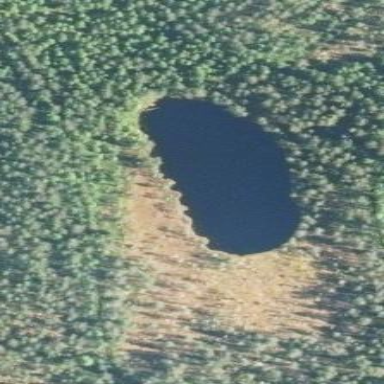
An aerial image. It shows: Lake with natural water.